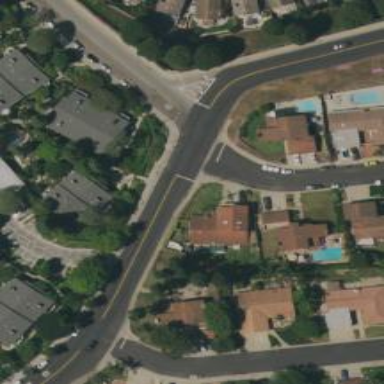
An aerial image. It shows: Road with stop sign.